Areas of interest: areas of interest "Hongfu Jia Hui Plaza, Building C"
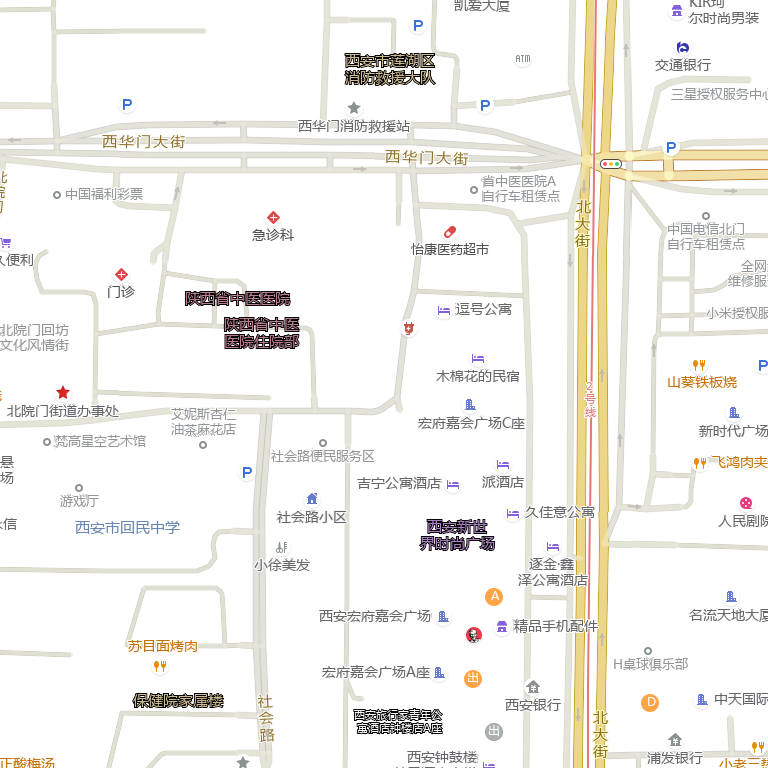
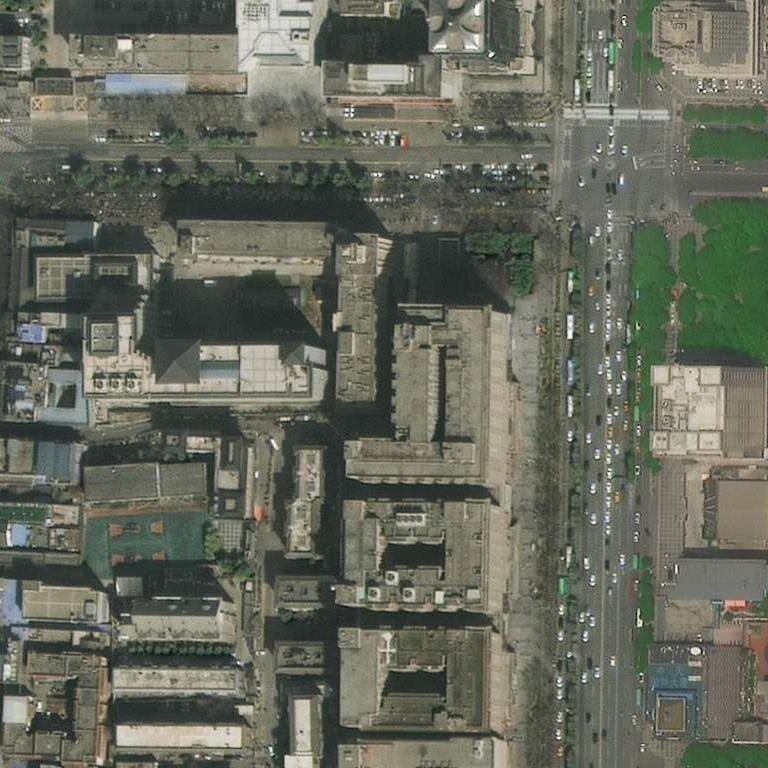